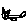
Label: cat